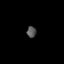
Tissue: lung
Cell type: Endothelial cells
Senescence score: 0.1795
Nuclear area (px): 102
Mean DAPI intensity: 85.657